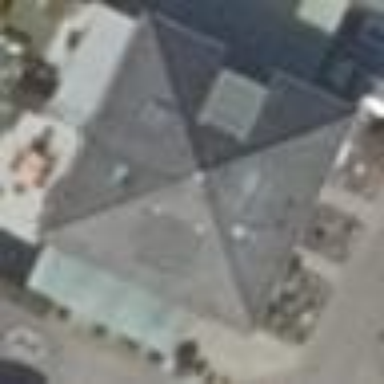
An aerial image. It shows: Semidetached house with pyramidal roof.